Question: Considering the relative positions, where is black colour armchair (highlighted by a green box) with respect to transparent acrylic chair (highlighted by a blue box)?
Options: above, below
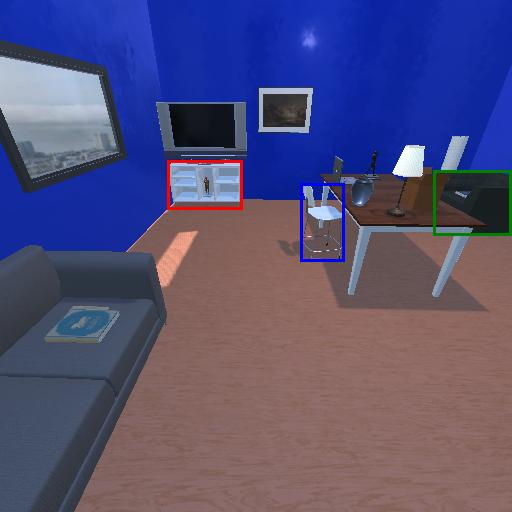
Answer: above